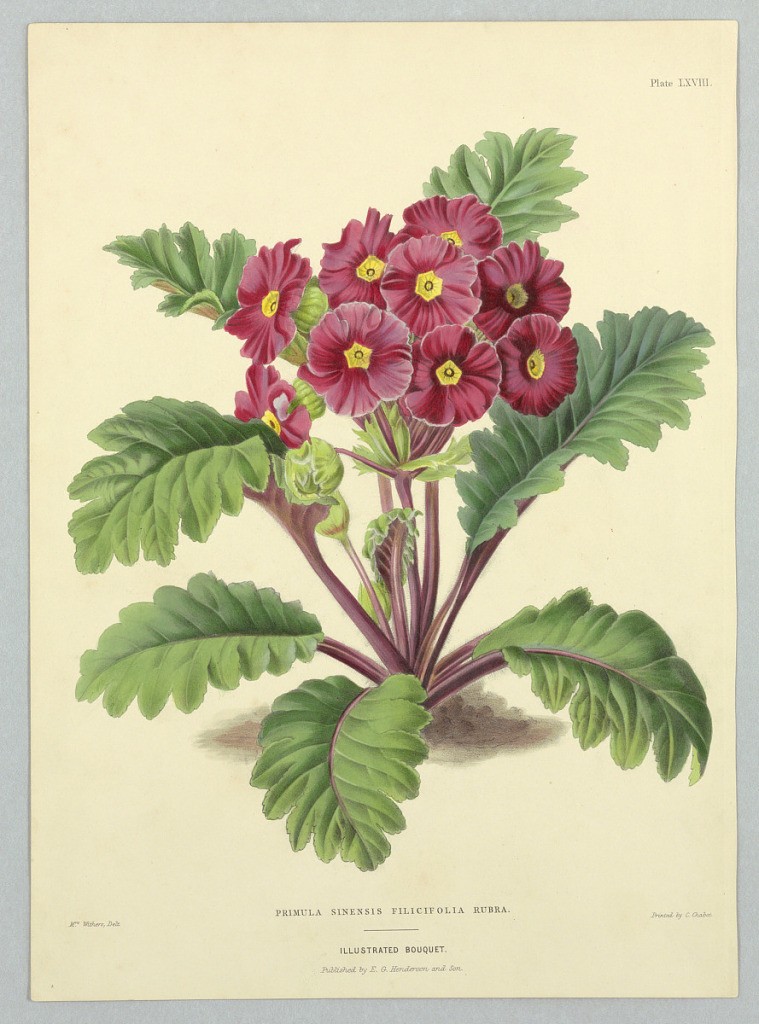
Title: Primula Sinensis Filicifolia Rubra, Plate LXVIII from Edward George Henderson's "The Illustrated Bouquet"
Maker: E. G. Henderson and Son, English, ca. 1859 - 1886
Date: ca. 1857–1864
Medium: Chromolithograph on paper
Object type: Print
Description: Primula Sinensis Filicifolia Rubra, Plate LXVIII from Edward George Henderson's "The Illustrated Bouquet."